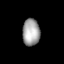
Tissue: lung
Cell type: Fibroblasts
Senescence score: 0.5485
Nuclear area (px): 455
Mean DAPI intensity: 163.393